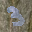
Label: 3